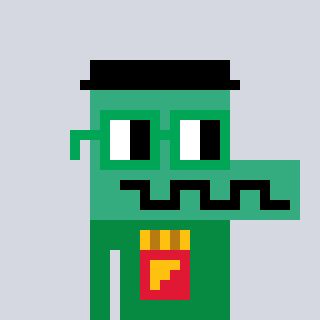
a pixel art character with square green glasses, a crocodile-shaped head and a green-colored body on a cool background